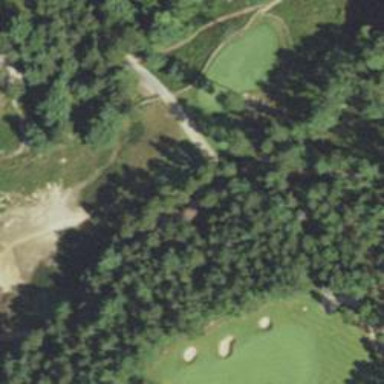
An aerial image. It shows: Area of rough grass used for golf.